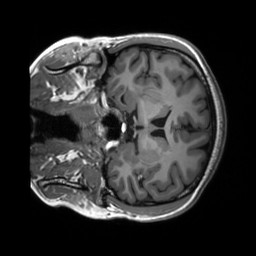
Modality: T1w
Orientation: coronal
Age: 23
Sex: female
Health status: healthy
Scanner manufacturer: siemens
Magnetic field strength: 3 T
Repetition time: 2.53 s
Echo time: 0.00227 s